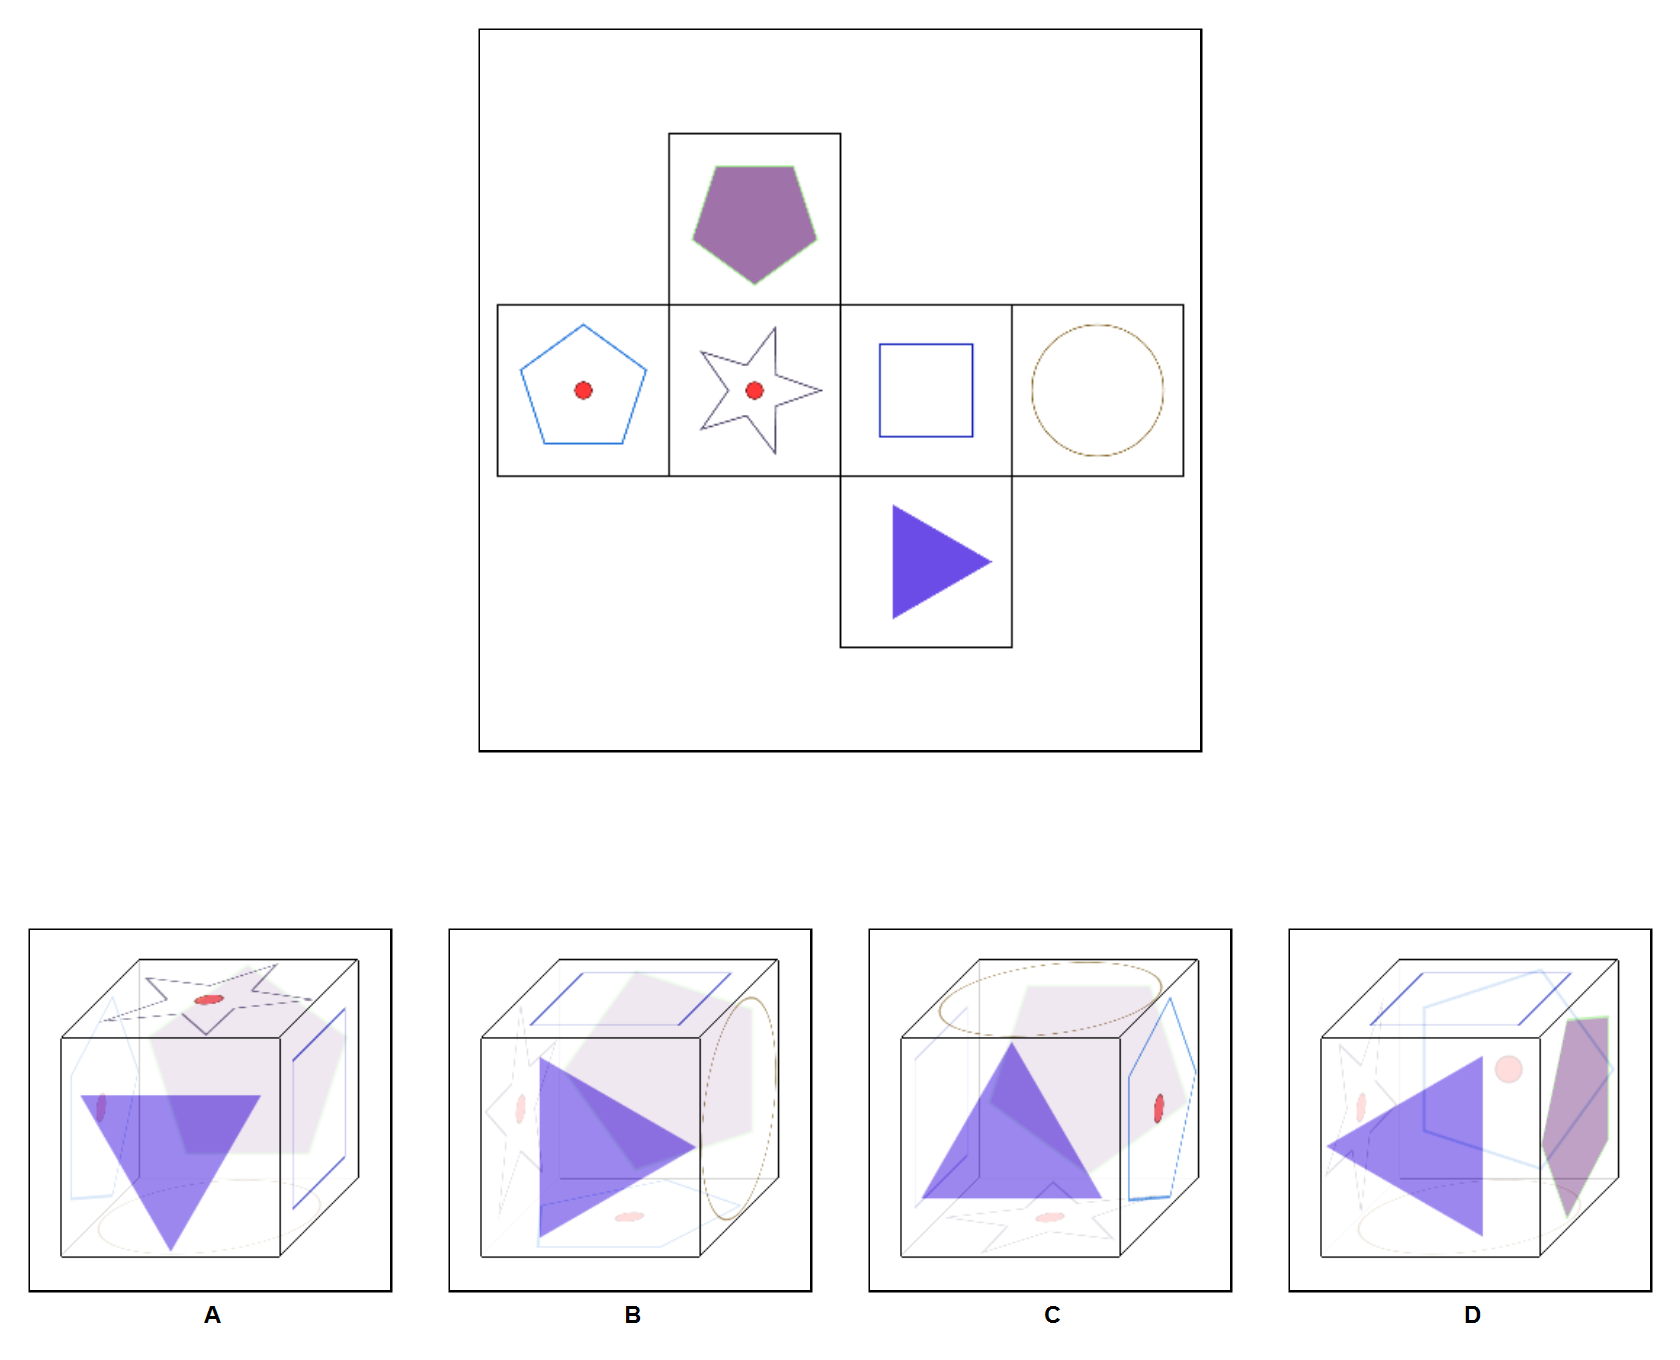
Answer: D